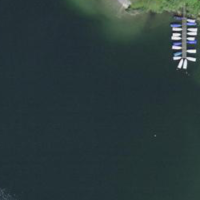
EUNIS habitat code: 14
Species observed at this site:
Lathyrus pratensis